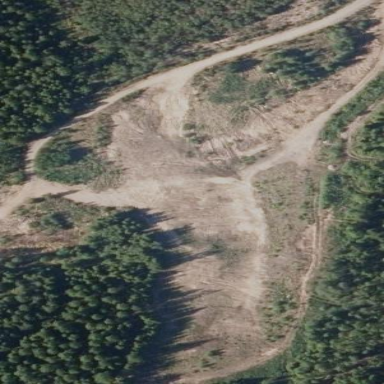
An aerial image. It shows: Quarry with gravel as the main resource.